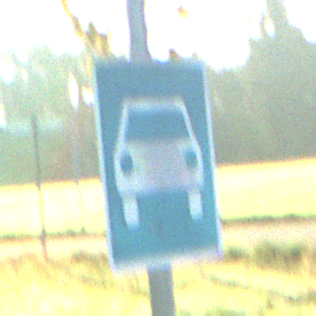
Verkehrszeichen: Kraftfahrstrasse
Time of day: MorningAfternoon
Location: Outdoor (Nature)
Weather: Clear
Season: NotSpecified
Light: Natural